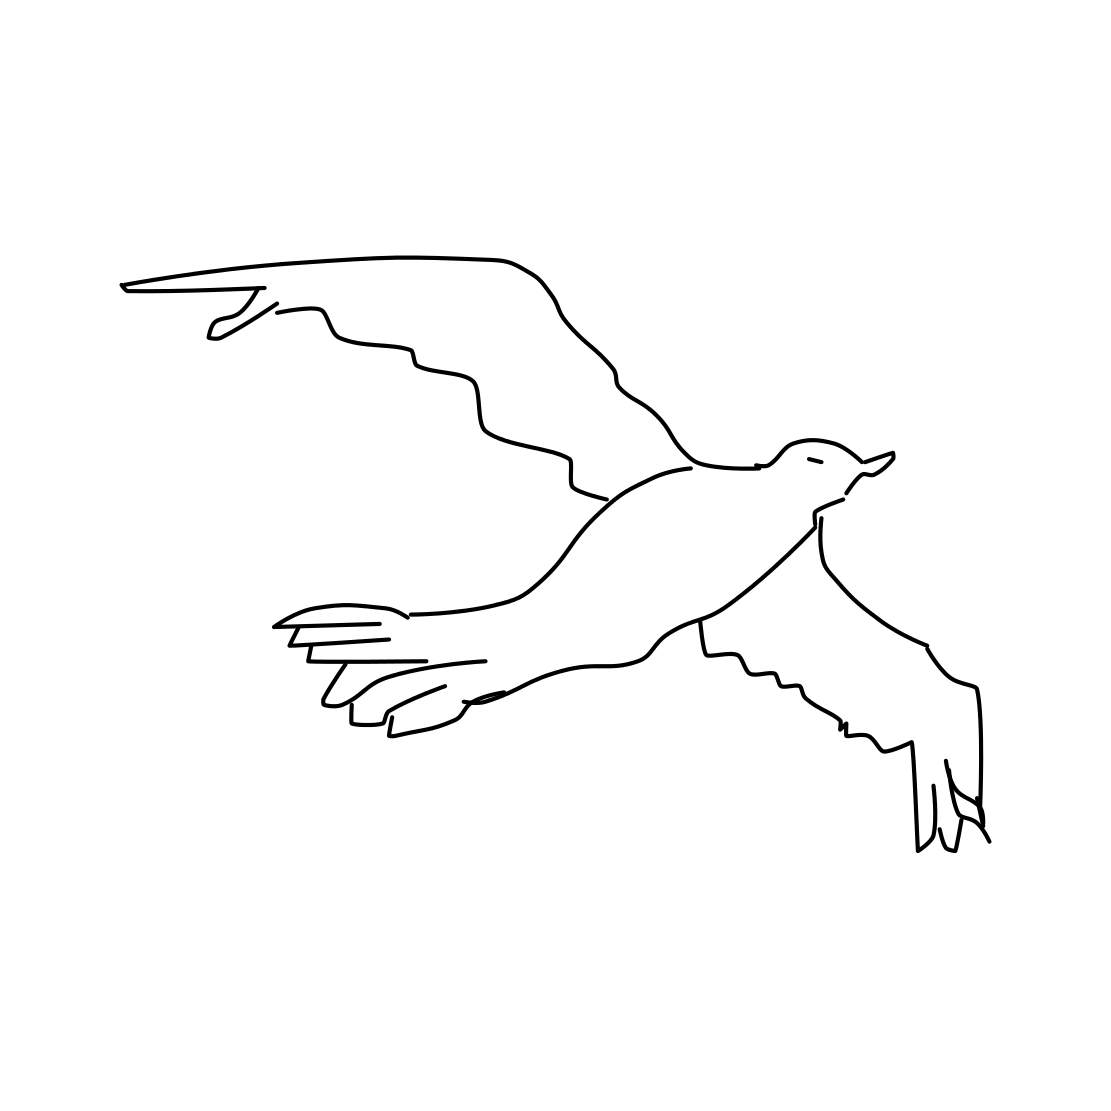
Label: seagull